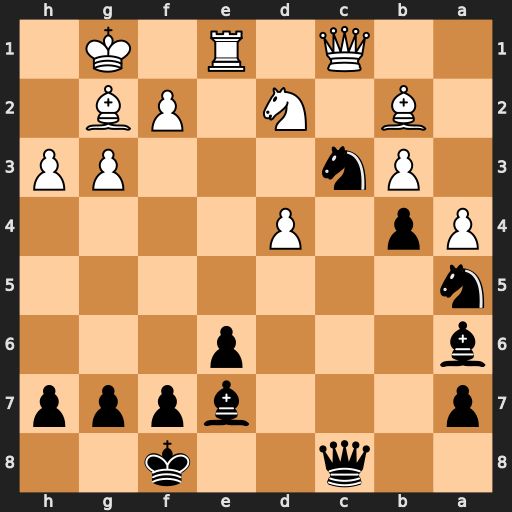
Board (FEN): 2q2k2/p3bppp/b3p3/n7/Pp1P4/1Pn3PP/1B1N1PB1/2Q1R1K1
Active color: b
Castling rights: -
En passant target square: -
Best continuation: Ne2+ Rxe2 Qxc1+ Bxc1 Bxe2